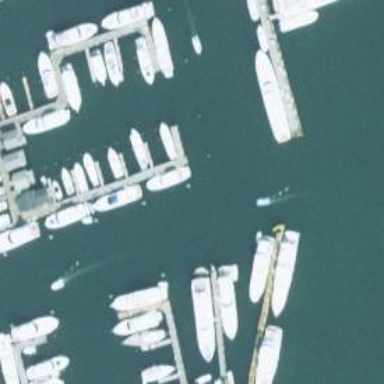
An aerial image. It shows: Man-made pier.